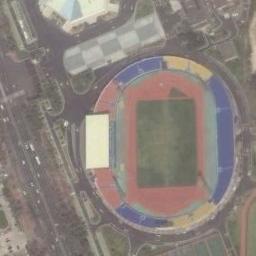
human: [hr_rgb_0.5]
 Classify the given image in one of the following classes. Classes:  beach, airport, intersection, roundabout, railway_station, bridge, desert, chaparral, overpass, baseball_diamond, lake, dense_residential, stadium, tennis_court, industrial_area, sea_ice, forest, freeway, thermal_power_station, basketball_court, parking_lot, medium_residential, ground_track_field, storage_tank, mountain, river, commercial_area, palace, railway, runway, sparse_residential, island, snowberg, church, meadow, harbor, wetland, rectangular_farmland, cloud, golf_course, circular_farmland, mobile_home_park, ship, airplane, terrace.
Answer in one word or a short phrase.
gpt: stadium